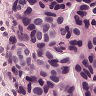
Metastatic tissue present: yes